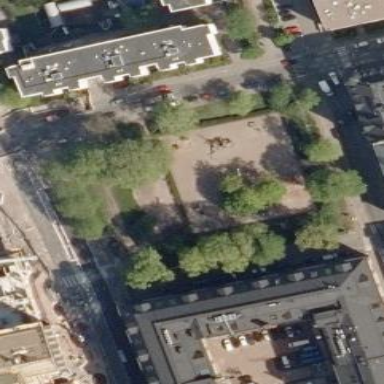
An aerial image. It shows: Playground enclosed by fence.